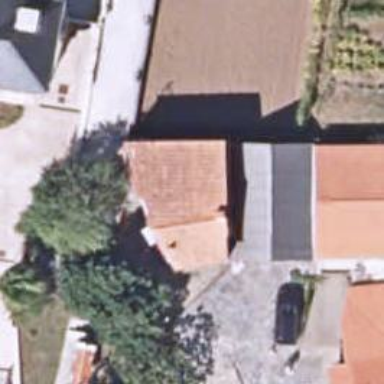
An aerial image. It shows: Simple and straightforward house.